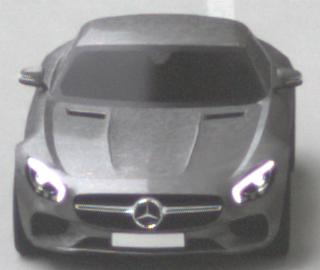
Make: Mercedes-Benz
Model: AMG GT Coupé
Detailed model: AMG GT (190) Coupé
Model produced from: 2014/10
Model produced until: 2017/01
Doors: 2
Color: gray
Road condition: dry road
Daytime: morning or afternoon
Contrast: low contrast